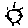
Label: sun